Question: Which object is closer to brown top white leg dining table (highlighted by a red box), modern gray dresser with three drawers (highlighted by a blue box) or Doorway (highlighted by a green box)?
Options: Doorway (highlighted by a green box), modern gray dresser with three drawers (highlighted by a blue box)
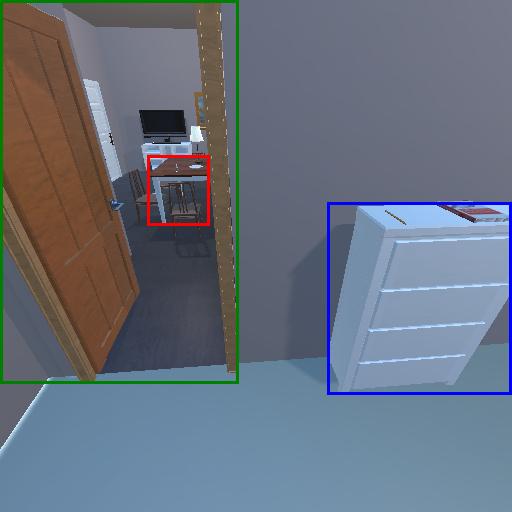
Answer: Doorway (highlighted by a green box)